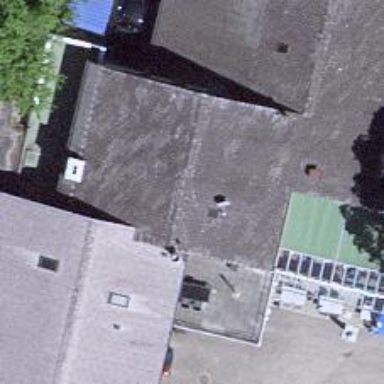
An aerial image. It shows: Restaurant.